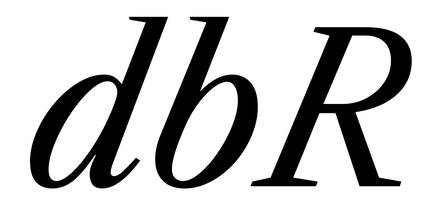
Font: LibreCaslonText-Italic_Italic